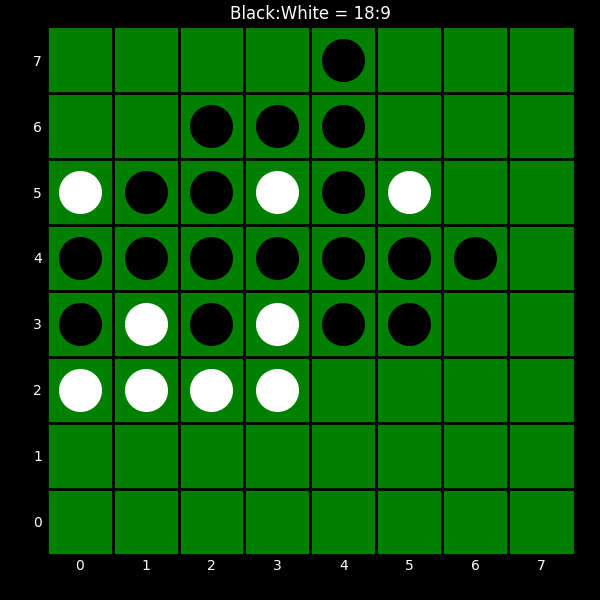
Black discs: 18
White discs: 9